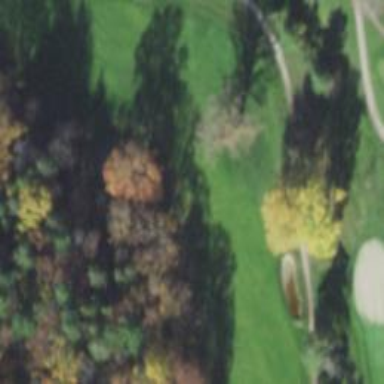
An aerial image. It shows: View of golf hole.